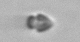
Label: Heterocapsa_rotundata